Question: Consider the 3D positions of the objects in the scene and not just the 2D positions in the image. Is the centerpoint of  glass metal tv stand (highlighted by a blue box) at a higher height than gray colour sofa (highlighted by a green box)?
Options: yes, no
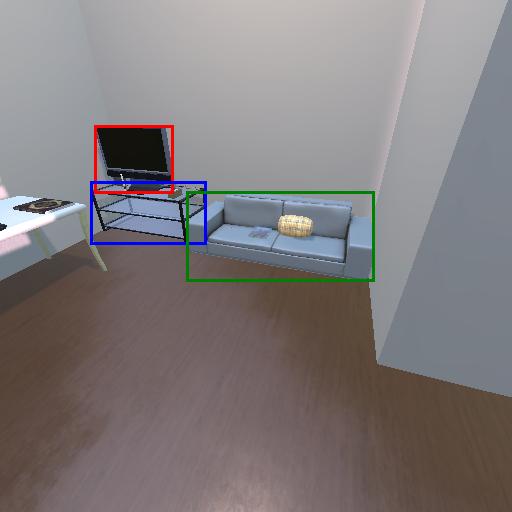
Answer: yes